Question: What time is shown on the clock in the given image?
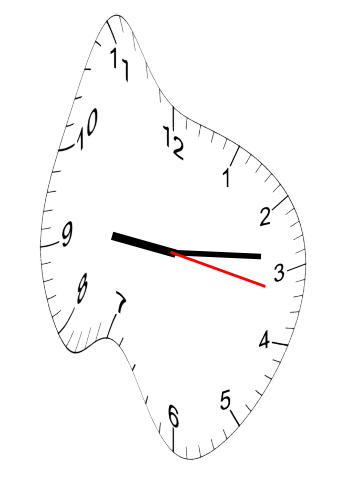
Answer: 09:14:17